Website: bh-photo
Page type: gifting
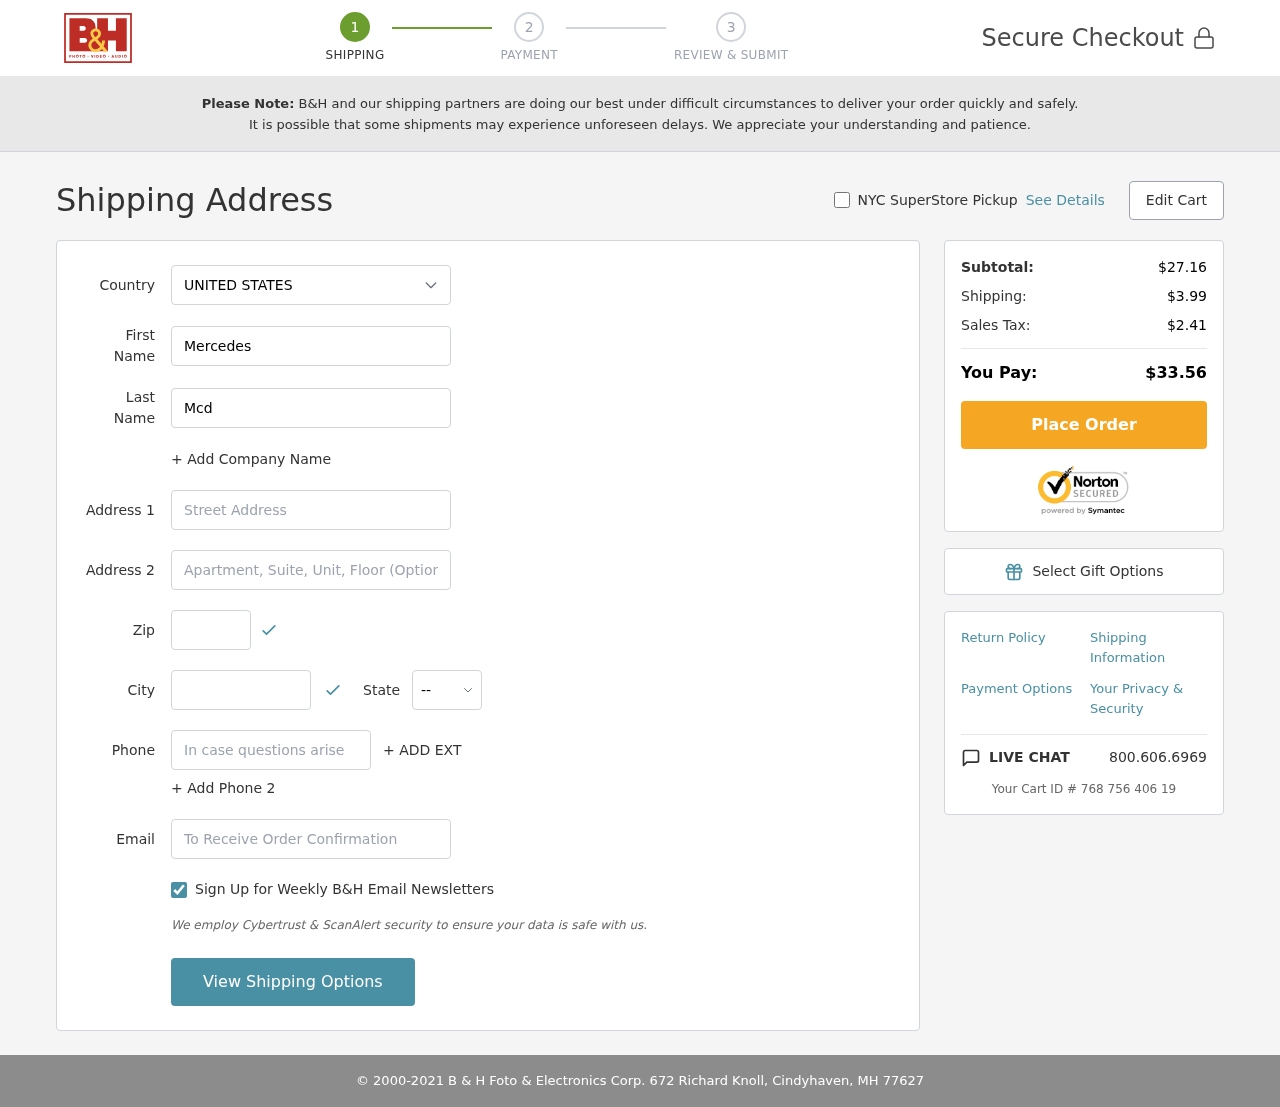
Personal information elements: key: PII_CITY
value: Cindyhaven
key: PII_COUNTRY
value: United States
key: PII_EMAIL
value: mercedes.mcdaniel@yahoo.com
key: PII_FIRSTNAME
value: Mercedes
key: PII_LASTNAME
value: Mcdaniel
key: PII_PHONE
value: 3817565170
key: PII_POSTCODE
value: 77627
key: PII_STATE_ABBR
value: MH
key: PII_STREET
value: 672 Richard Knoll
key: PII_STREET2
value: Apt. 902
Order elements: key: ORDER_SUBTOTAL
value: $27.16
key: ORDER_SHIPPING_COST
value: $3.99
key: ORDER_TAX
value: $2.41
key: ORDER_TOTAL
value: $33.56
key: ORDER_ID
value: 768 756 406 19